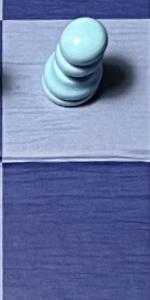
Label: Empty